Question: I am new to Xcode. After a few days of "normal" use, where I didn't get any problems of any kind, Xcode stopped working properly.
The auto code completion now gives me only the methods ("M"). If, for example, I'm in "ViewController.swift" and write 'if ...', an error appears and does not show me the hint. It seems as if it doesn't "import" the right libraries.
<URL>
<URL>

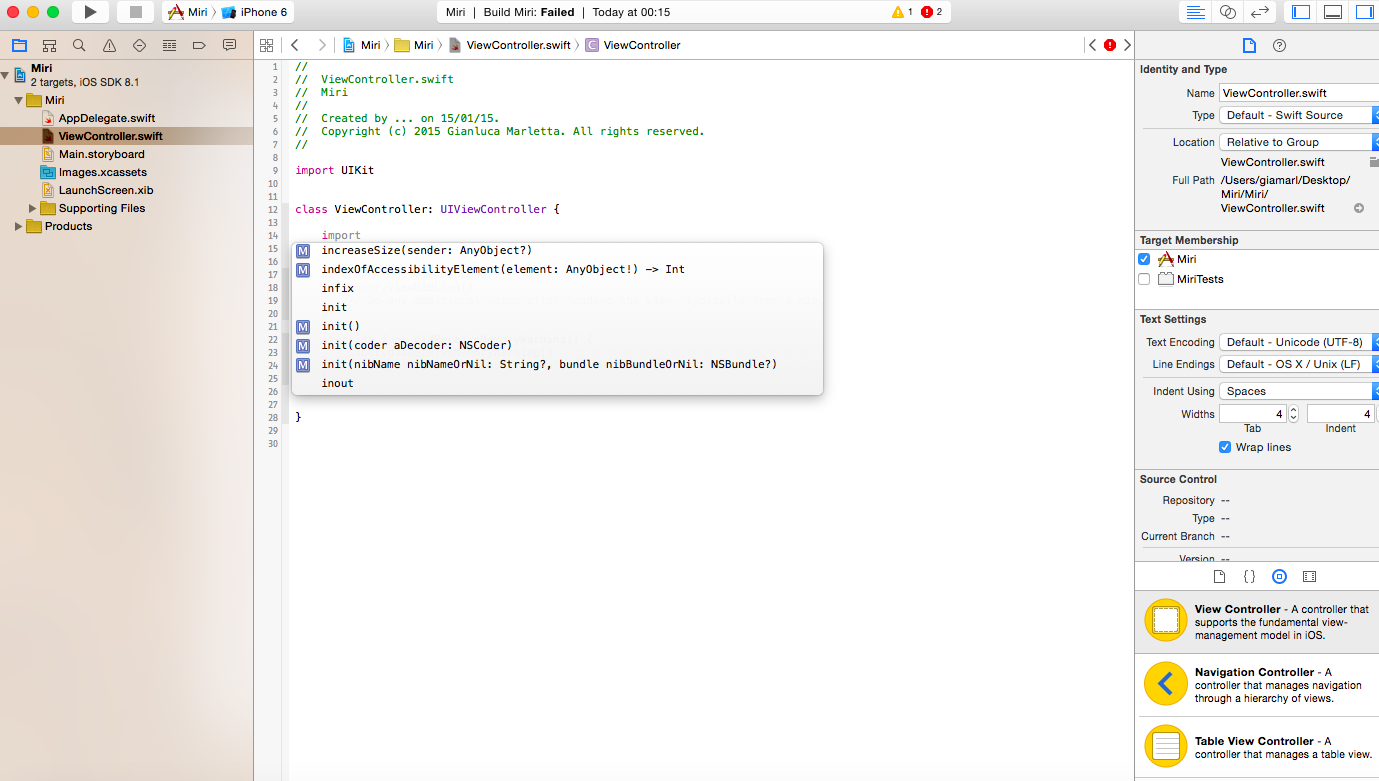
Answer: Restart Xcode. Deleting the Derived Data Xcode folder should fix the issue. You can do this by heading to '~/Library/Developer/XCode/DerivedData' and deleting all the subfolders in it.
By the way, in the first screenshot you use an 'if' statement that way (outside any function). So this may not be a problem of Xcode.
I am seeing your second screenshot: you can't type 'init'. It doesn't make sense.
In the third screenshot you are trying to 'import' something, but you must import modules outside any class.